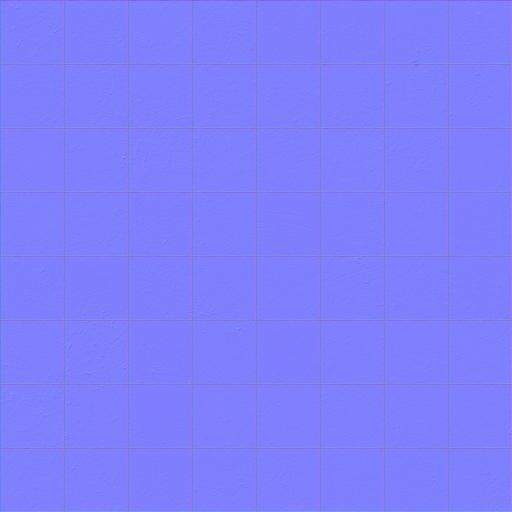
blue clean smooth terrazzo tiled tiles